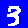
Digit: 3